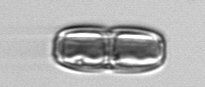
Label: Ephemera